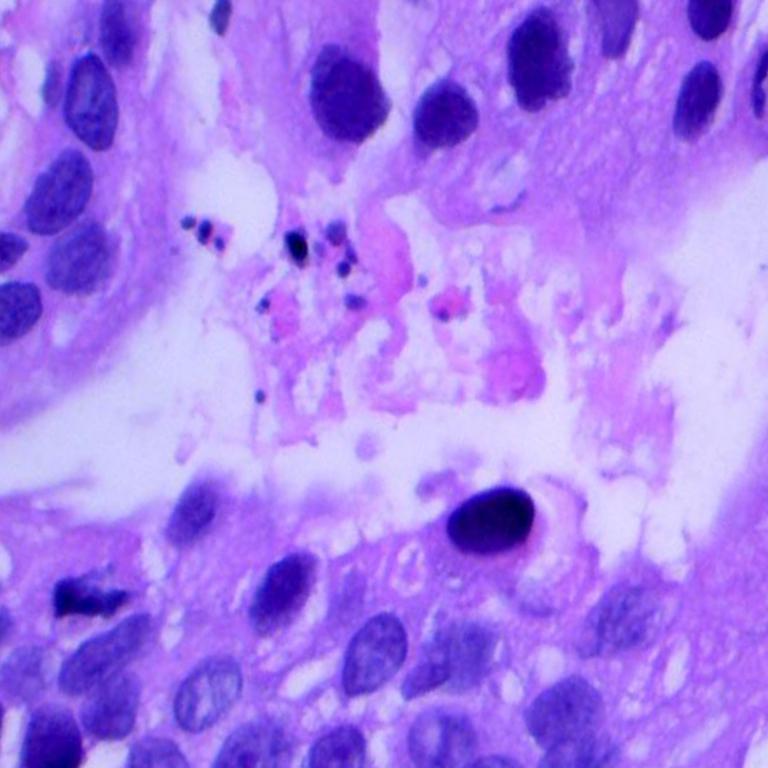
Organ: lung
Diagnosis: adenocarcinomas